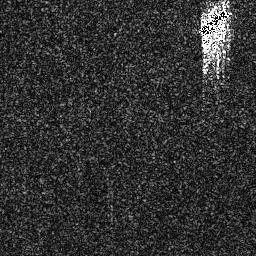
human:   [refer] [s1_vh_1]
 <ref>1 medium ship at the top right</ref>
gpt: <box>[[76, 0, 90, 16, 0]]</box>